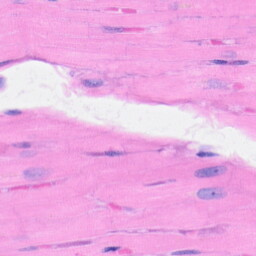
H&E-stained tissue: Heart